Aerial crown-view tile of a tropical tree (Barro Colorado Island, Panama), acquired 20240813:
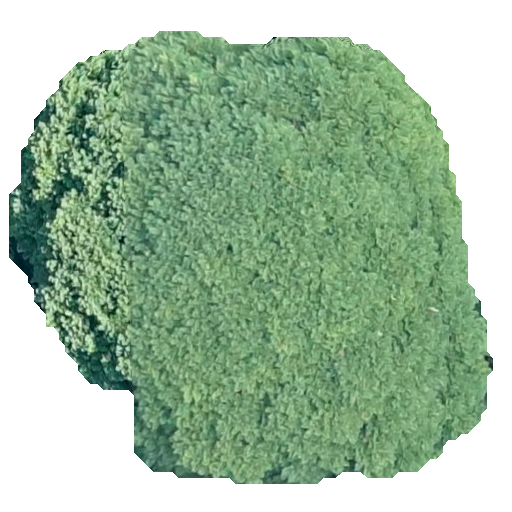
Species: Jacaranda copaia
GBIF accepted scientific name: Jacaranda copaia
Crown area: 257.671 m²